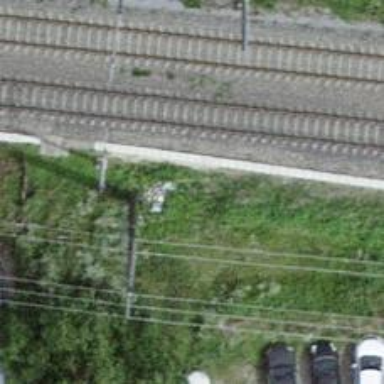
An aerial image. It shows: Concrete power pole.